Question: Given the following image:

I'd like to identify which colored regions are enclosed by or enclose which other colored regions. How might this be computed? Is there a way to create a sort of tree or table that shows this information?
Example: All the red pixels are within the yellow region.
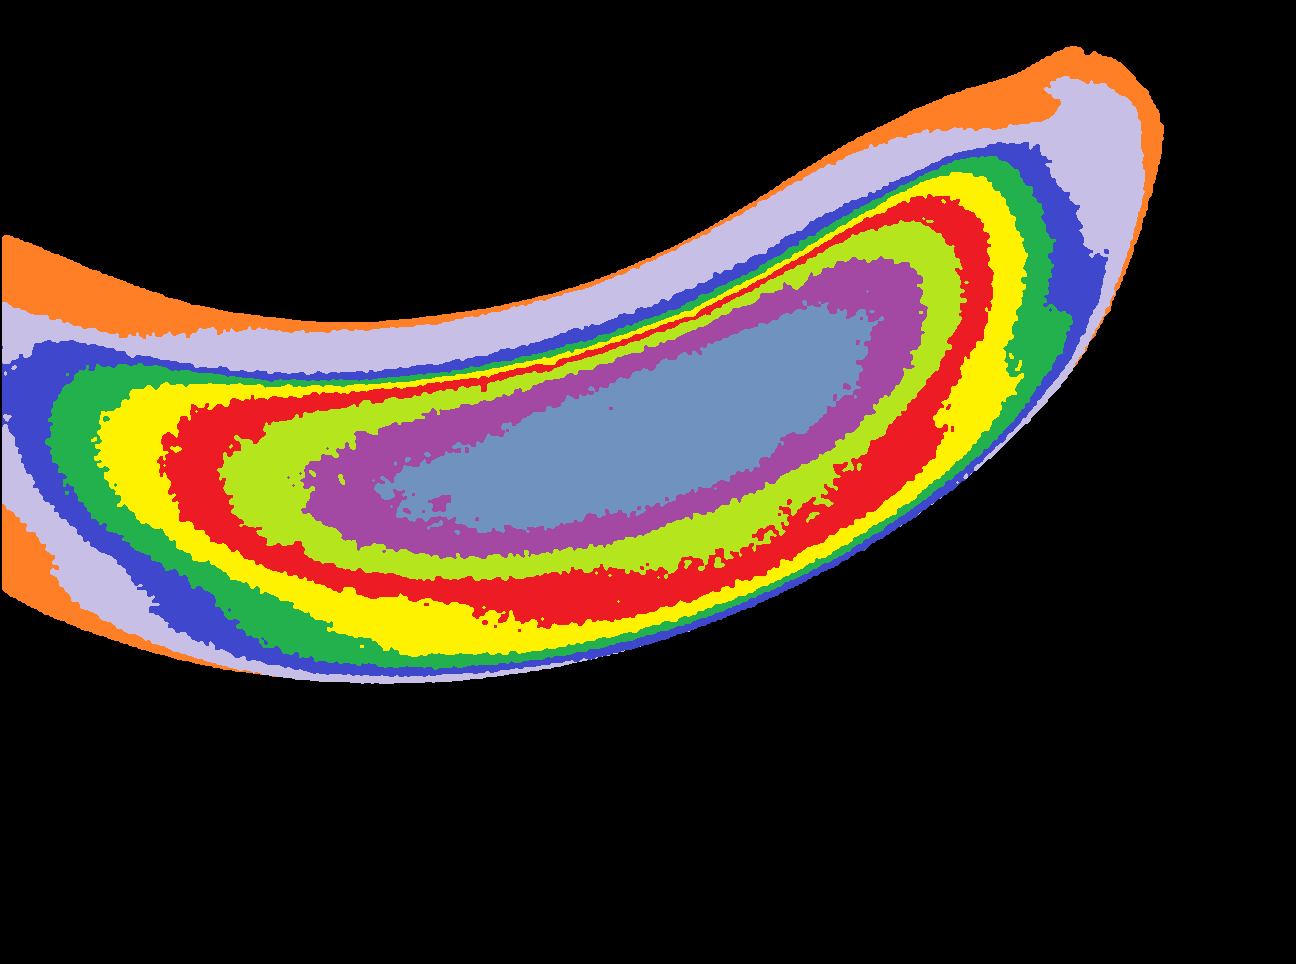
Answer: There's no built-in function I know of that can perform this calculation, but here's an idea for how you might get at the information you want...
First, you'll want to take your RGB image from above and turn it into an indexed image and a color map. Here's one way to do it:
'''
img = double(imread('nested_regions.png'))./255; % Load the RGB image
map = unique(reshape(img, [], 3), 'rows'); % Find the unique colors
labelImage = rgb2ind(img, map); % Get a labeled (i.e. indexed) image
nColors = size(map, 1);
'''
Next, you'll want to loop over each labeled region, create a mask, then fill any "holes" in that mask using <URL> function:
'''
contains = cell(nColors, 1); % Storage for the contained region labels
str=' # | contains
---+------------
'; % String for displaying output
for iColor = 1:nColors
maskImage = (labelImage == iColor-1); % Mask of the current region
filledImage = imfill(maskImage, 'holes'); % Mask with holes filled
holeImage = (filledImage & ~maskImage); % Mask of the filled holes
contains{iColor} = setdiff(unique(labelImage(holeImage)), ...
unique(labelImage(~holeImage))).'; %.'
str = [str ' ' num2str(iColor-1) ' | ' num2str(contains{iColor}) '
'];
end
imshow(labelImage, map, 'InitialMagnification', 60); % Display image
colorbar(); % with a colorbar
fprintf(str); % Create some formatted text output
'''
After running the above, you will get the following:
'''
# | contains
---+------------
0 | 1 2 3 4 5 6 7 8 9
1 | 3 4 5 7 9
2 | 3 4 5 7 9
3 |
4 | 3
5 | 3 4
6 |
7 | 3 4 5
8 |
9 | 3 4 5 7
'''
<URL>
For example, the red pixels (labeled as region 7) surround all the pixels in labeled regions 3, 4, and 5 (gray-blue, purple, and lime, respectively). Some regions don't form closed contours, like 6 (light purple) and 8 (orange). Region 1 (green) actually isn't fully contained by region 2 (blue) since a spurious pixel or two of green is outside the blue region.
Hope this gives you some ideas!